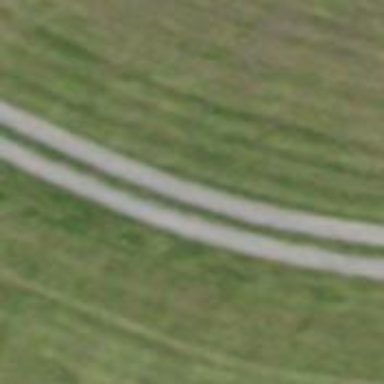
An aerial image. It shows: Path.